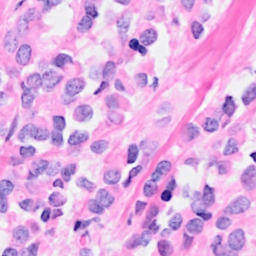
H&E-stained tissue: Breast